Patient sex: F
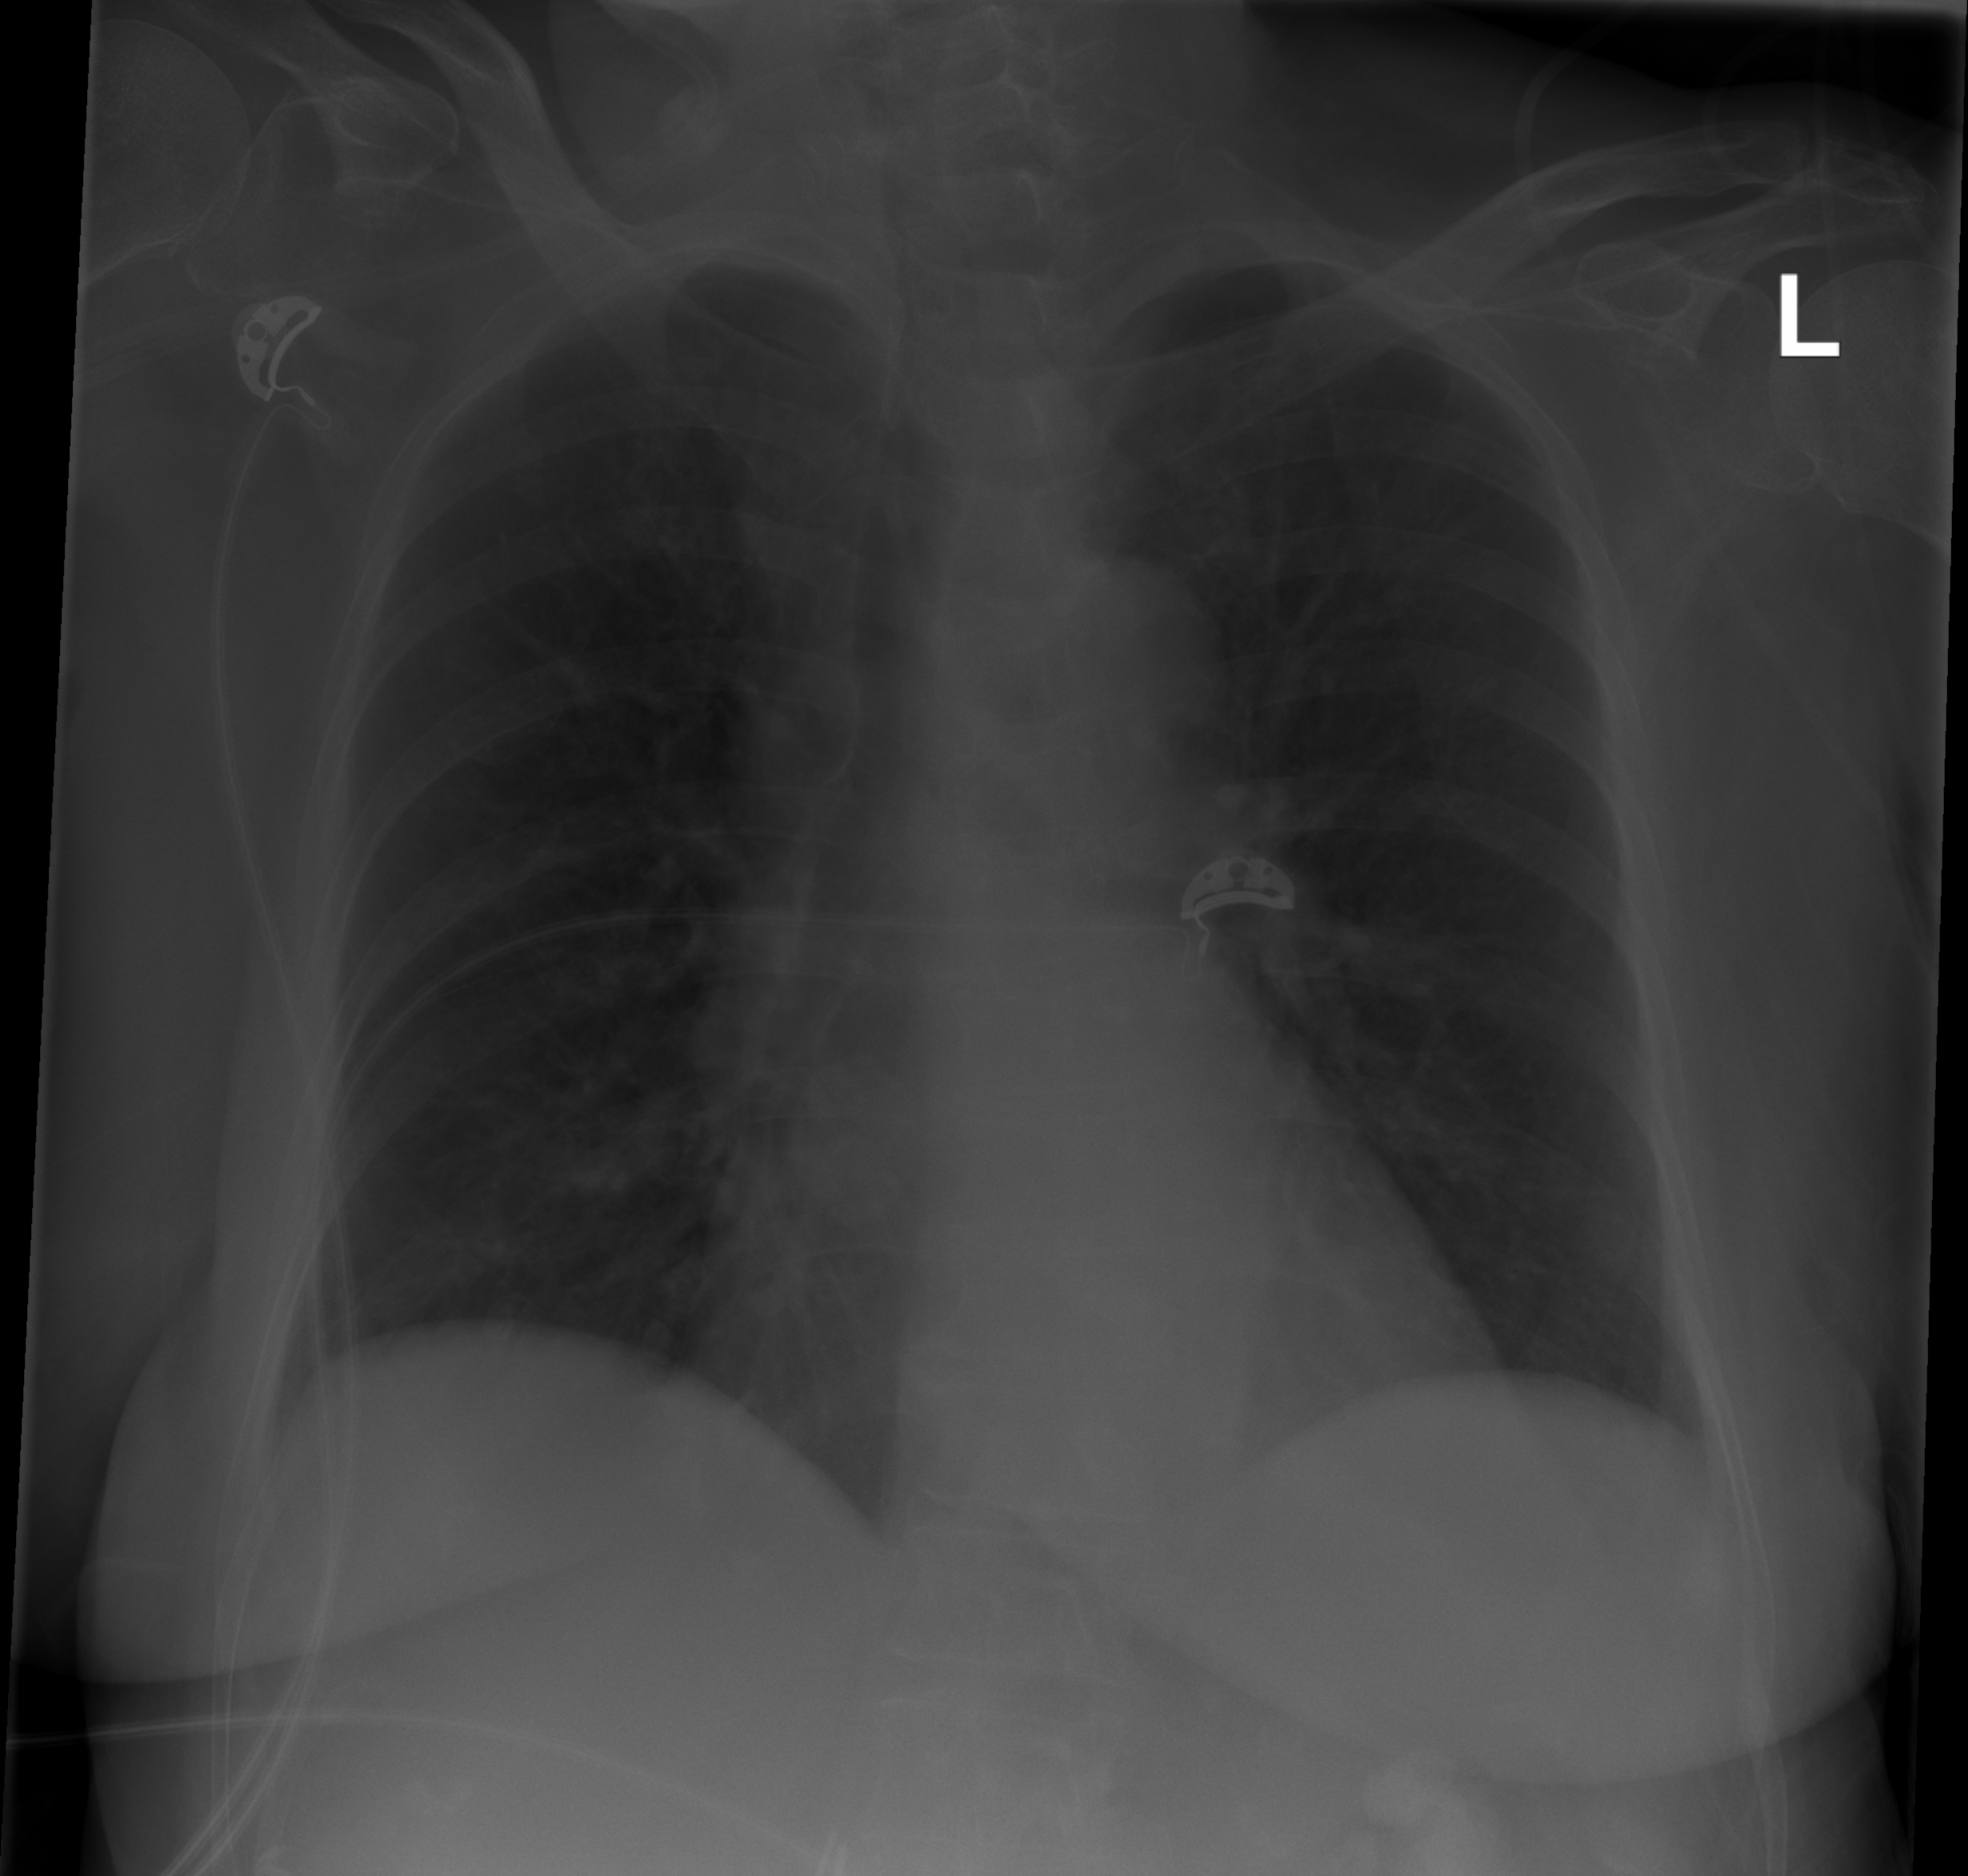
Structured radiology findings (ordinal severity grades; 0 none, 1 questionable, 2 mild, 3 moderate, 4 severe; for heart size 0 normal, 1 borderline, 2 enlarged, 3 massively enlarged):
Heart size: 0
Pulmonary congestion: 0
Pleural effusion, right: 0
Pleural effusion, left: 0
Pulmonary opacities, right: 0
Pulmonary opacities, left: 0
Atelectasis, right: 1
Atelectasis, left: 1